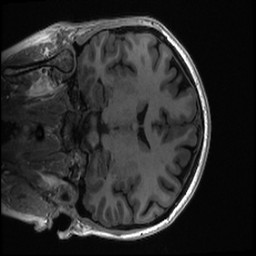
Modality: T1w
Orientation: coronal